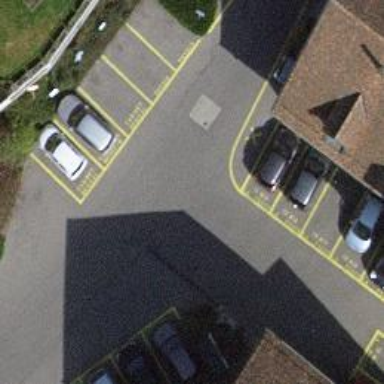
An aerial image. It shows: Street side parking area.